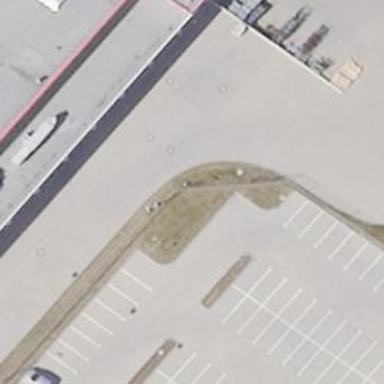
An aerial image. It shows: Parking aisle designated as service road.